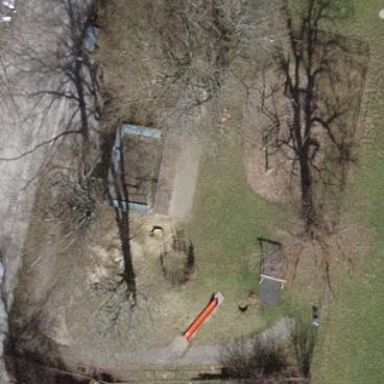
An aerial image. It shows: Playground area for leisure land.